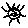
Label: sun